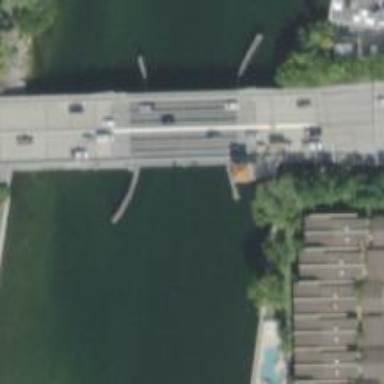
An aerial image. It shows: Secondary road with movable bascule bridge.